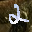
Label: 2